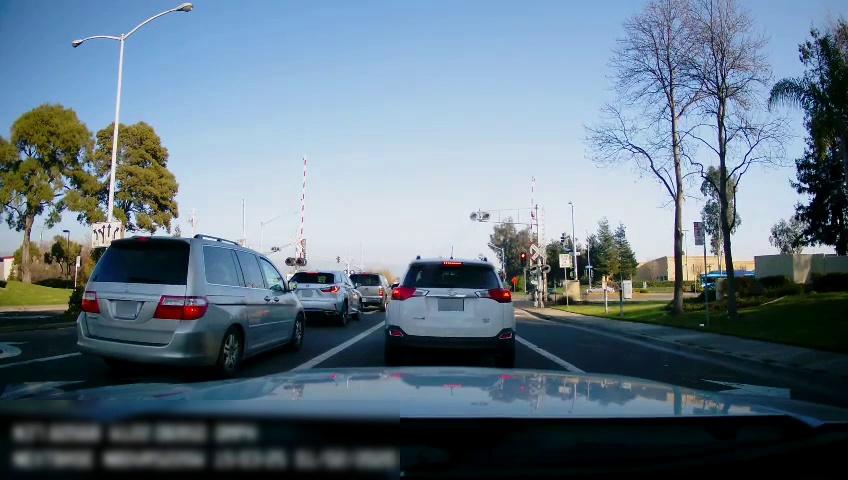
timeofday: Day
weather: Sunny
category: Drivable Space
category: Drivable Space
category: Vehicles | Car
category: Vehicles | Car
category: Drivable Space
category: Vehicles | Bus
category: Vehicles | SUV
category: Vehicles | SUV
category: Vehicles | Van
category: Vehicles | SUV
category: Lanes | Alternate Lane
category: Lanes | Current Lane
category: Lanes | Current Lane
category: Traffic | Signs
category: Traffic | Lights
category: Traffic | Lights
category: Traffic | Lights
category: Traffic | Signs
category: Traffic | Lights
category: Traffic | Signs
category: Traffic | Lights
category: Traffic | Signs
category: Traffic | Signs